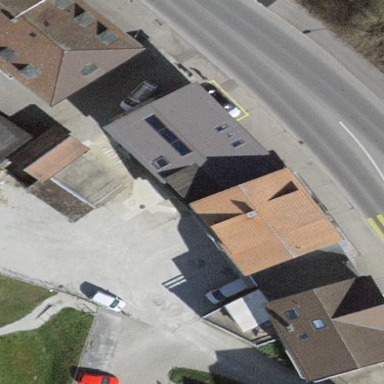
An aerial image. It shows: Building.